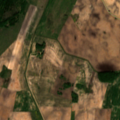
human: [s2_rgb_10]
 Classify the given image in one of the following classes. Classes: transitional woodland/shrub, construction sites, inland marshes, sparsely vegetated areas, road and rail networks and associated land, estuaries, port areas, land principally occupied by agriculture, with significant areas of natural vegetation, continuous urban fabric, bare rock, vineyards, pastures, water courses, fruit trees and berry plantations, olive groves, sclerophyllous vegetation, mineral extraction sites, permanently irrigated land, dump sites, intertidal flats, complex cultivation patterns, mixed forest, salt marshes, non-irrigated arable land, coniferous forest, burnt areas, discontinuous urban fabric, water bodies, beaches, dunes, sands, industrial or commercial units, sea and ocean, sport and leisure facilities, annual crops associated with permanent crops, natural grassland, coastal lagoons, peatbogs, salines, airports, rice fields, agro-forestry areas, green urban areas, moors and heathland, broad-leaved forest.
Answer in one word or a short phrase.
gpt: non-irrigated arable land, mixed forest